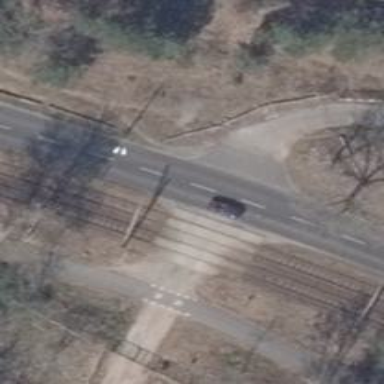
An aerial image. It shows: Tram level crossing on the railway.